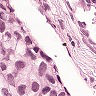
Metastatic tissue present: yes